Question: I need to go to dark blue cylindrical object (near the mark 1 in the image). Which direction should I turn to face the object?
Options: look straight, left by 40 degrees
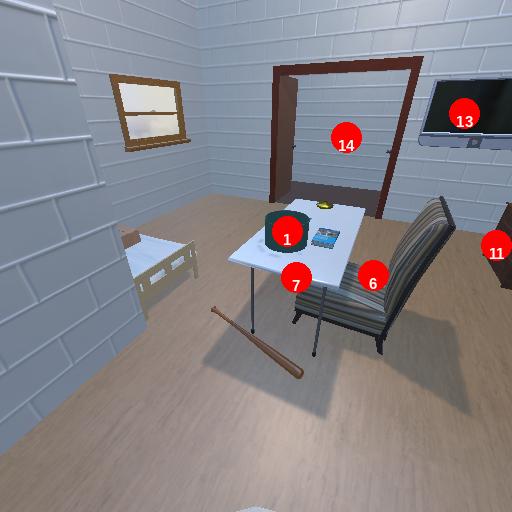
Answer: look straight